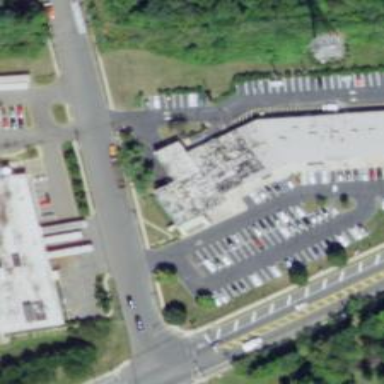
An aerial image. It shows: Pharmacy providing healthcare services.